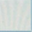
Piece: xx